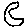
Label: moon